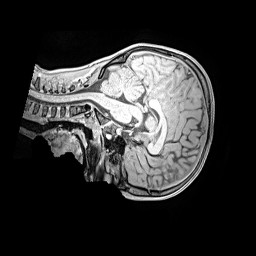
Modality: MP2RAGE
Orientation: sagittal
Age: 10
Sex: male
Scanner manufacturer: siemens
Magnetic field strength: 3 T
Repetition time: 4 s
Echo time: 0.00299 s